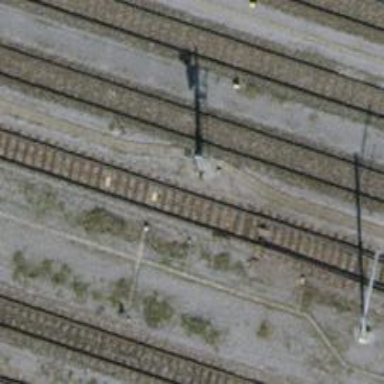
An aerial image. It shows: Railway switch.